Question: I want to perform a gradient effect that shines from bottom of the layout as appear in the following picture. Notice that it is not a regular tag with start colour and end colour because I tried those but I haven't reach to the required solution. Also I don't want to set the background with a picture because I'm concern of quality issues. Please help. Thank you.

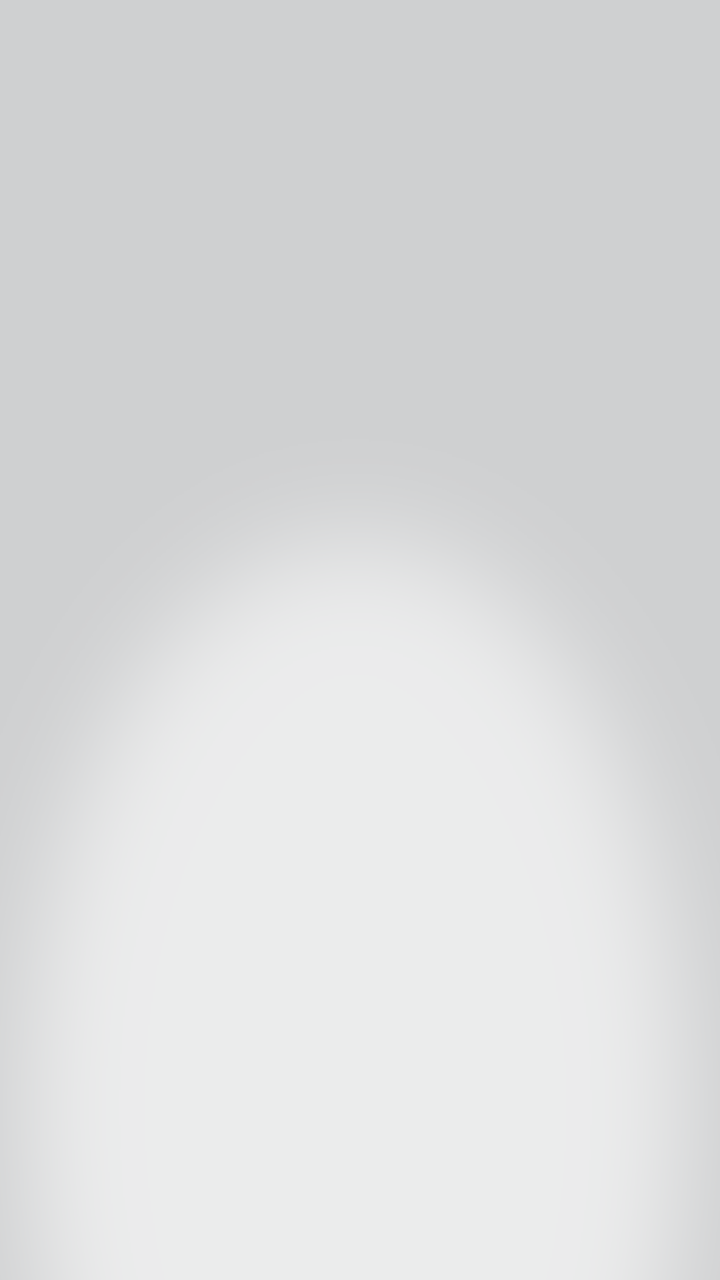
Answer: You can't do this using XML drawables in Android. I recommend using images.